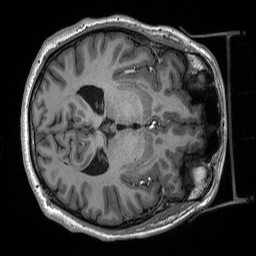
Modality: T1w
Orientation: axial
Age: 30
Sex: male
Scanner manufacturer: siemens
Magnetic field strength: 3 T
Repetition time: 2.53 s
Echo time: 0.00219 s